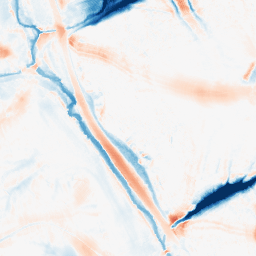
Category: morphological
Decomposition family: morphological
Decomposition parameters: operation: average
size: 20
Upsampling method: regularized
Upsampling parameters: scale: 4
lambda_reg: 0.001
Upsampling scale: 4